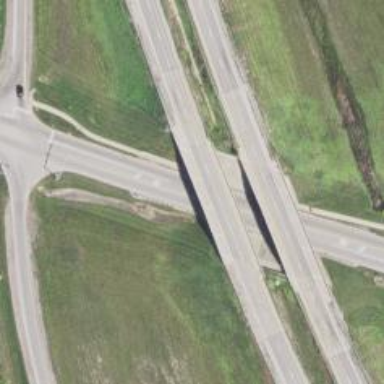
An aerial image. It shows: Trunk highway.